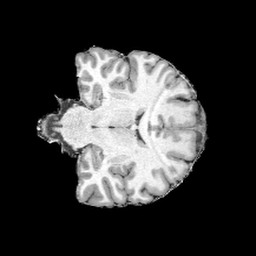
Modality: UNIT1
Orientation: coronal